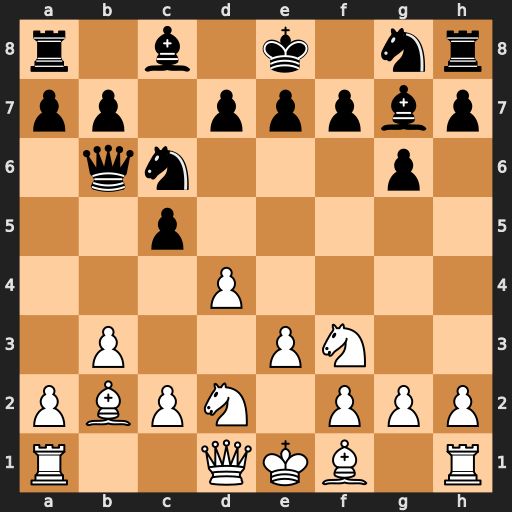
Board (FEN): r1b1k1nr/pp1pppbp/1qn3p1/2p5/3P4/1P2PN2/PBPN1PPP/R2QKB1R
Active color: w
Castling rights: KQkq
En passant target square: -
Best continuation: dxc5 Bxb2 cxb6